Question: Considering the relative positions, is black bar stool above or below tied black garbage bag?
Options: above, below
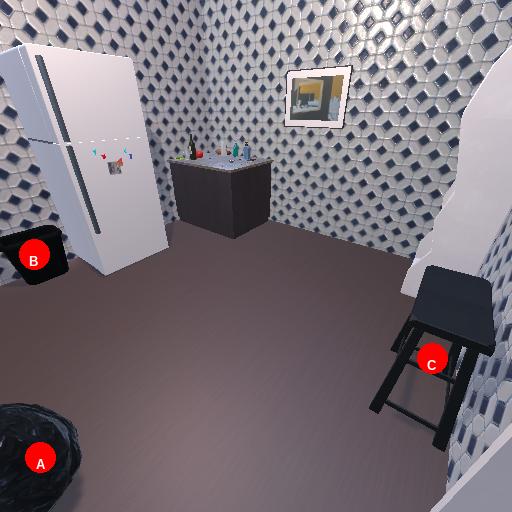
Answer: above